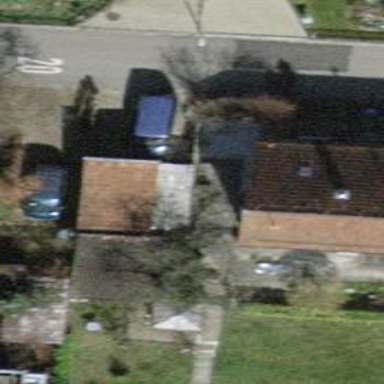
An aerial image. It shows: Semi-detached house.